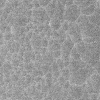
Atmospheric dust classification: not_dusty